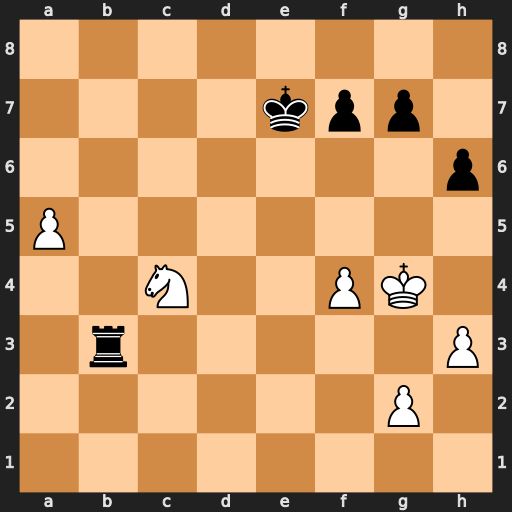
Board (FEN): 8/4kpp1/7p/P7/2N2PK1/1r5P/6P1/8
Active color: w
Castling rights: -
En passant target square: -
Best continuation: a6 Rb4 a7 Ra4 Nb6 Rxa7 Nc8+ Kf6 Nxa7